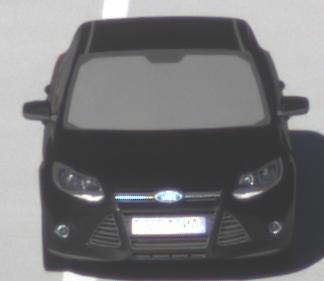
Make: Ford
Model: Focus 1.6 Ti-VCT
Detailed model: Focus (III)
Model produced from: 2011/09
Model produced until: 2014/09
Doors: 5
Color: black
Road condition: dry road
Daytime: morning or afternoon
Contrast: high contrast